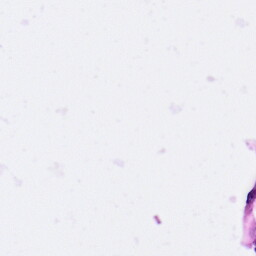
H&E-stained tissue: Pancreatic